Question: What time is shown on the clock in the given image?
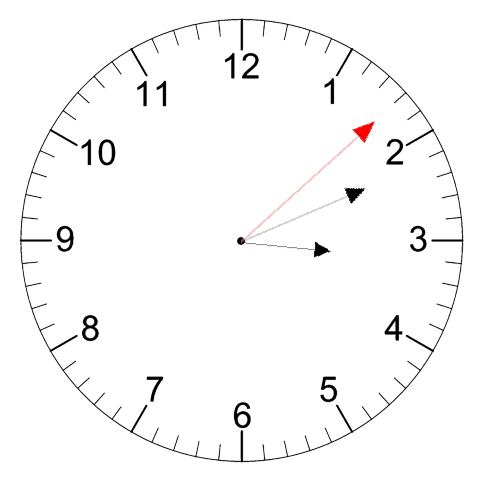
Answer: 03:11:08